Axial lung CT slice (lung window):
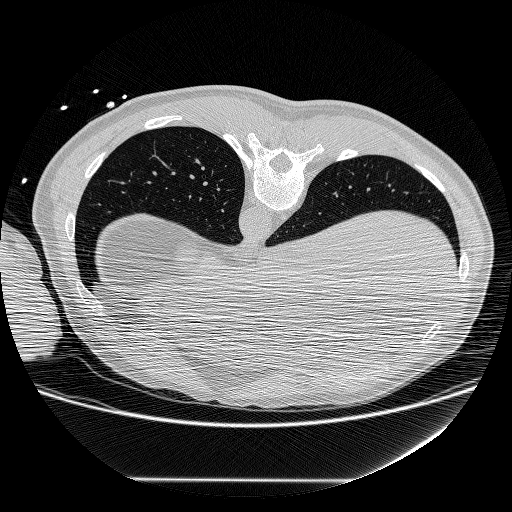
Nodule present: no